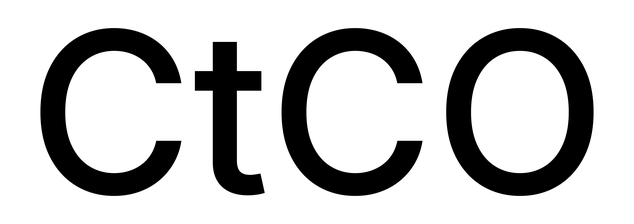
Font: Inter_Medium